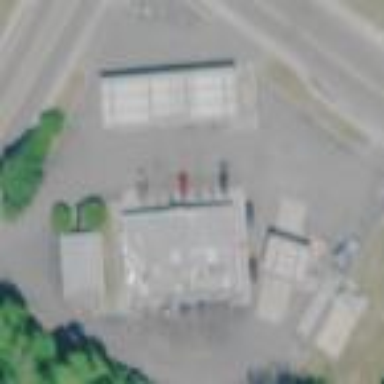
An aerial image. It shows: Fuel station.